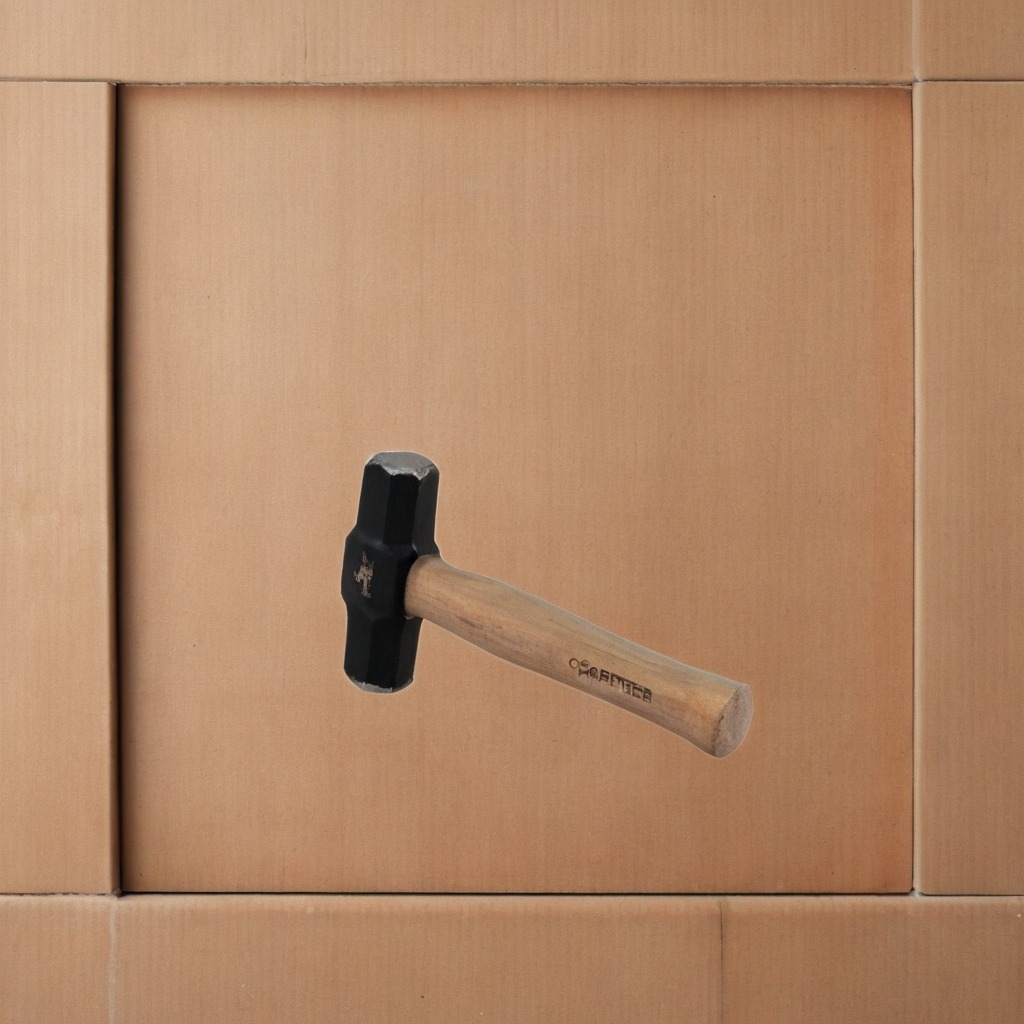
A hammer lying on a cardboard box surface in an outdoor workshop during daytime bright natural light soft shadows slightly creased but